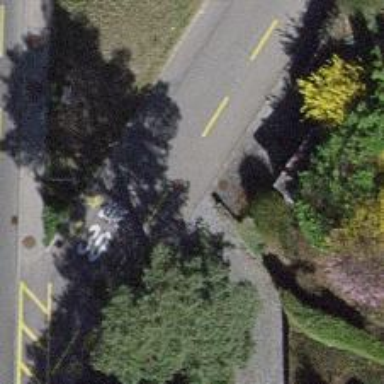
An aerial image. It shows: Sidewalk along the footway.